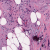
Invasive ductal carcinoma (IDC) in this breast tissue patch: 1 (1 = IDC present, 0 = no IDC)